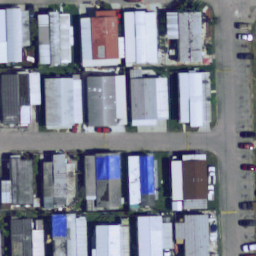
Label: residential